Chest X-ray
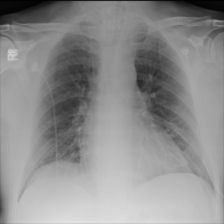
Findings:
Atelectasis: negative
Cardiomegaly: negative
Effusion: negative
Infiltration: negative
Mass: negative
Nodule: negative
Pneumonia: negative
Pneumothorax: negative
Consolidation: negative
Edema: negative
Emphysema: negative
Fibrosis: negative
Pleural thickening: negative
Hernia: negative